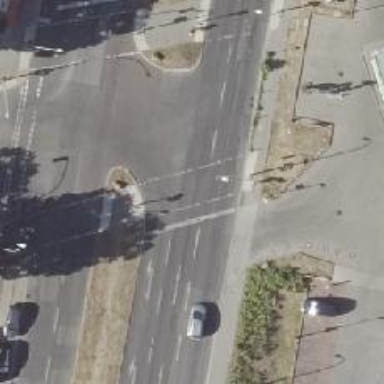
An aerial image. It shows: Footway crossing with central island.